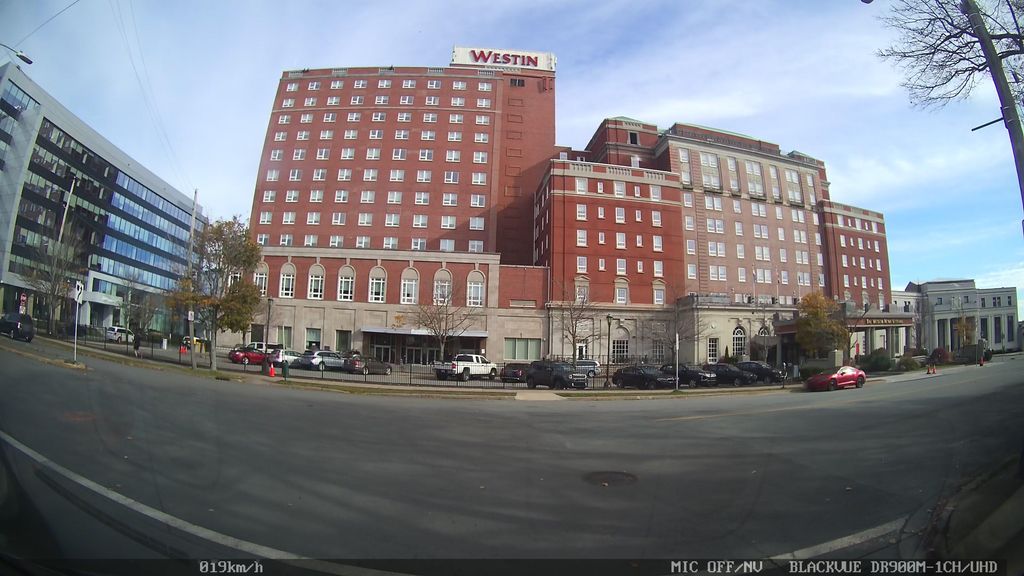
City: halifax